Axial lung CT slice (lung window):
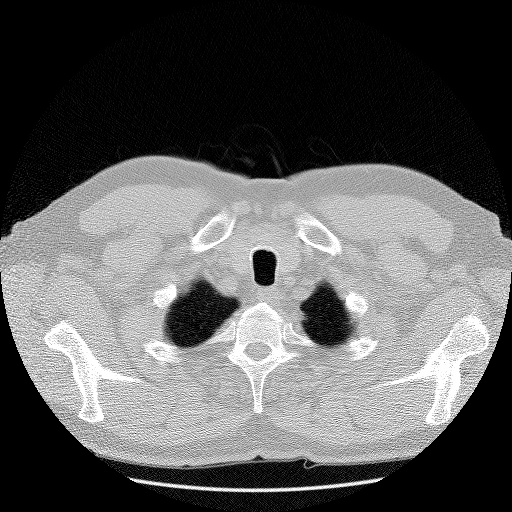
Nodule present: no